Aerial crown-view tile of a tropical tree (Barro Colorado Island, Panama), acquired 20250512:
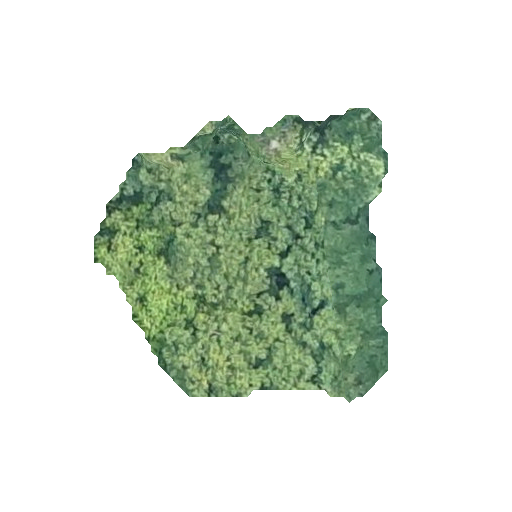
Species: Apeiba membranacea
GBIF accepted scientific name: Apeiba membranacea
Crown area: 96.977 m²